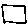
Label: square